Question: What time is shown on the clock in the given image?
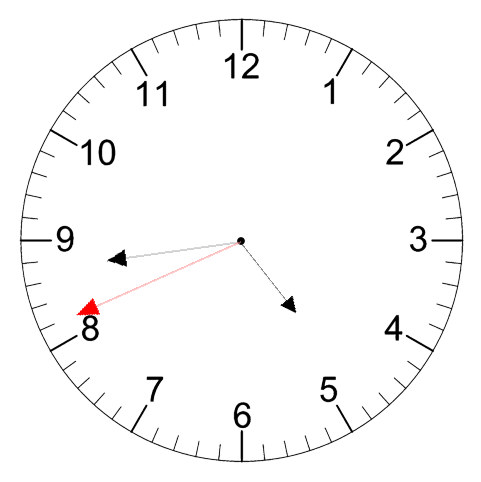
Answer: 04:43:41